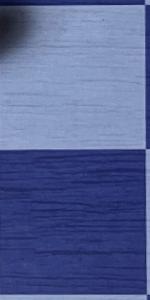
Label: Empty